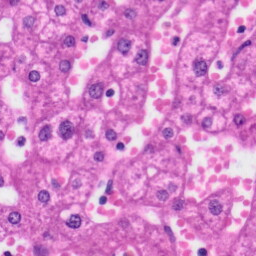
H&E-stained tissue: Liver